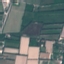
Land use / land cover: PermanentCrop